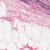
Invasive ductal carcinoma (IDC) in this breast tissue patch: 0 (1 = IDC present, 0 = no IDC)